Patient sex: M
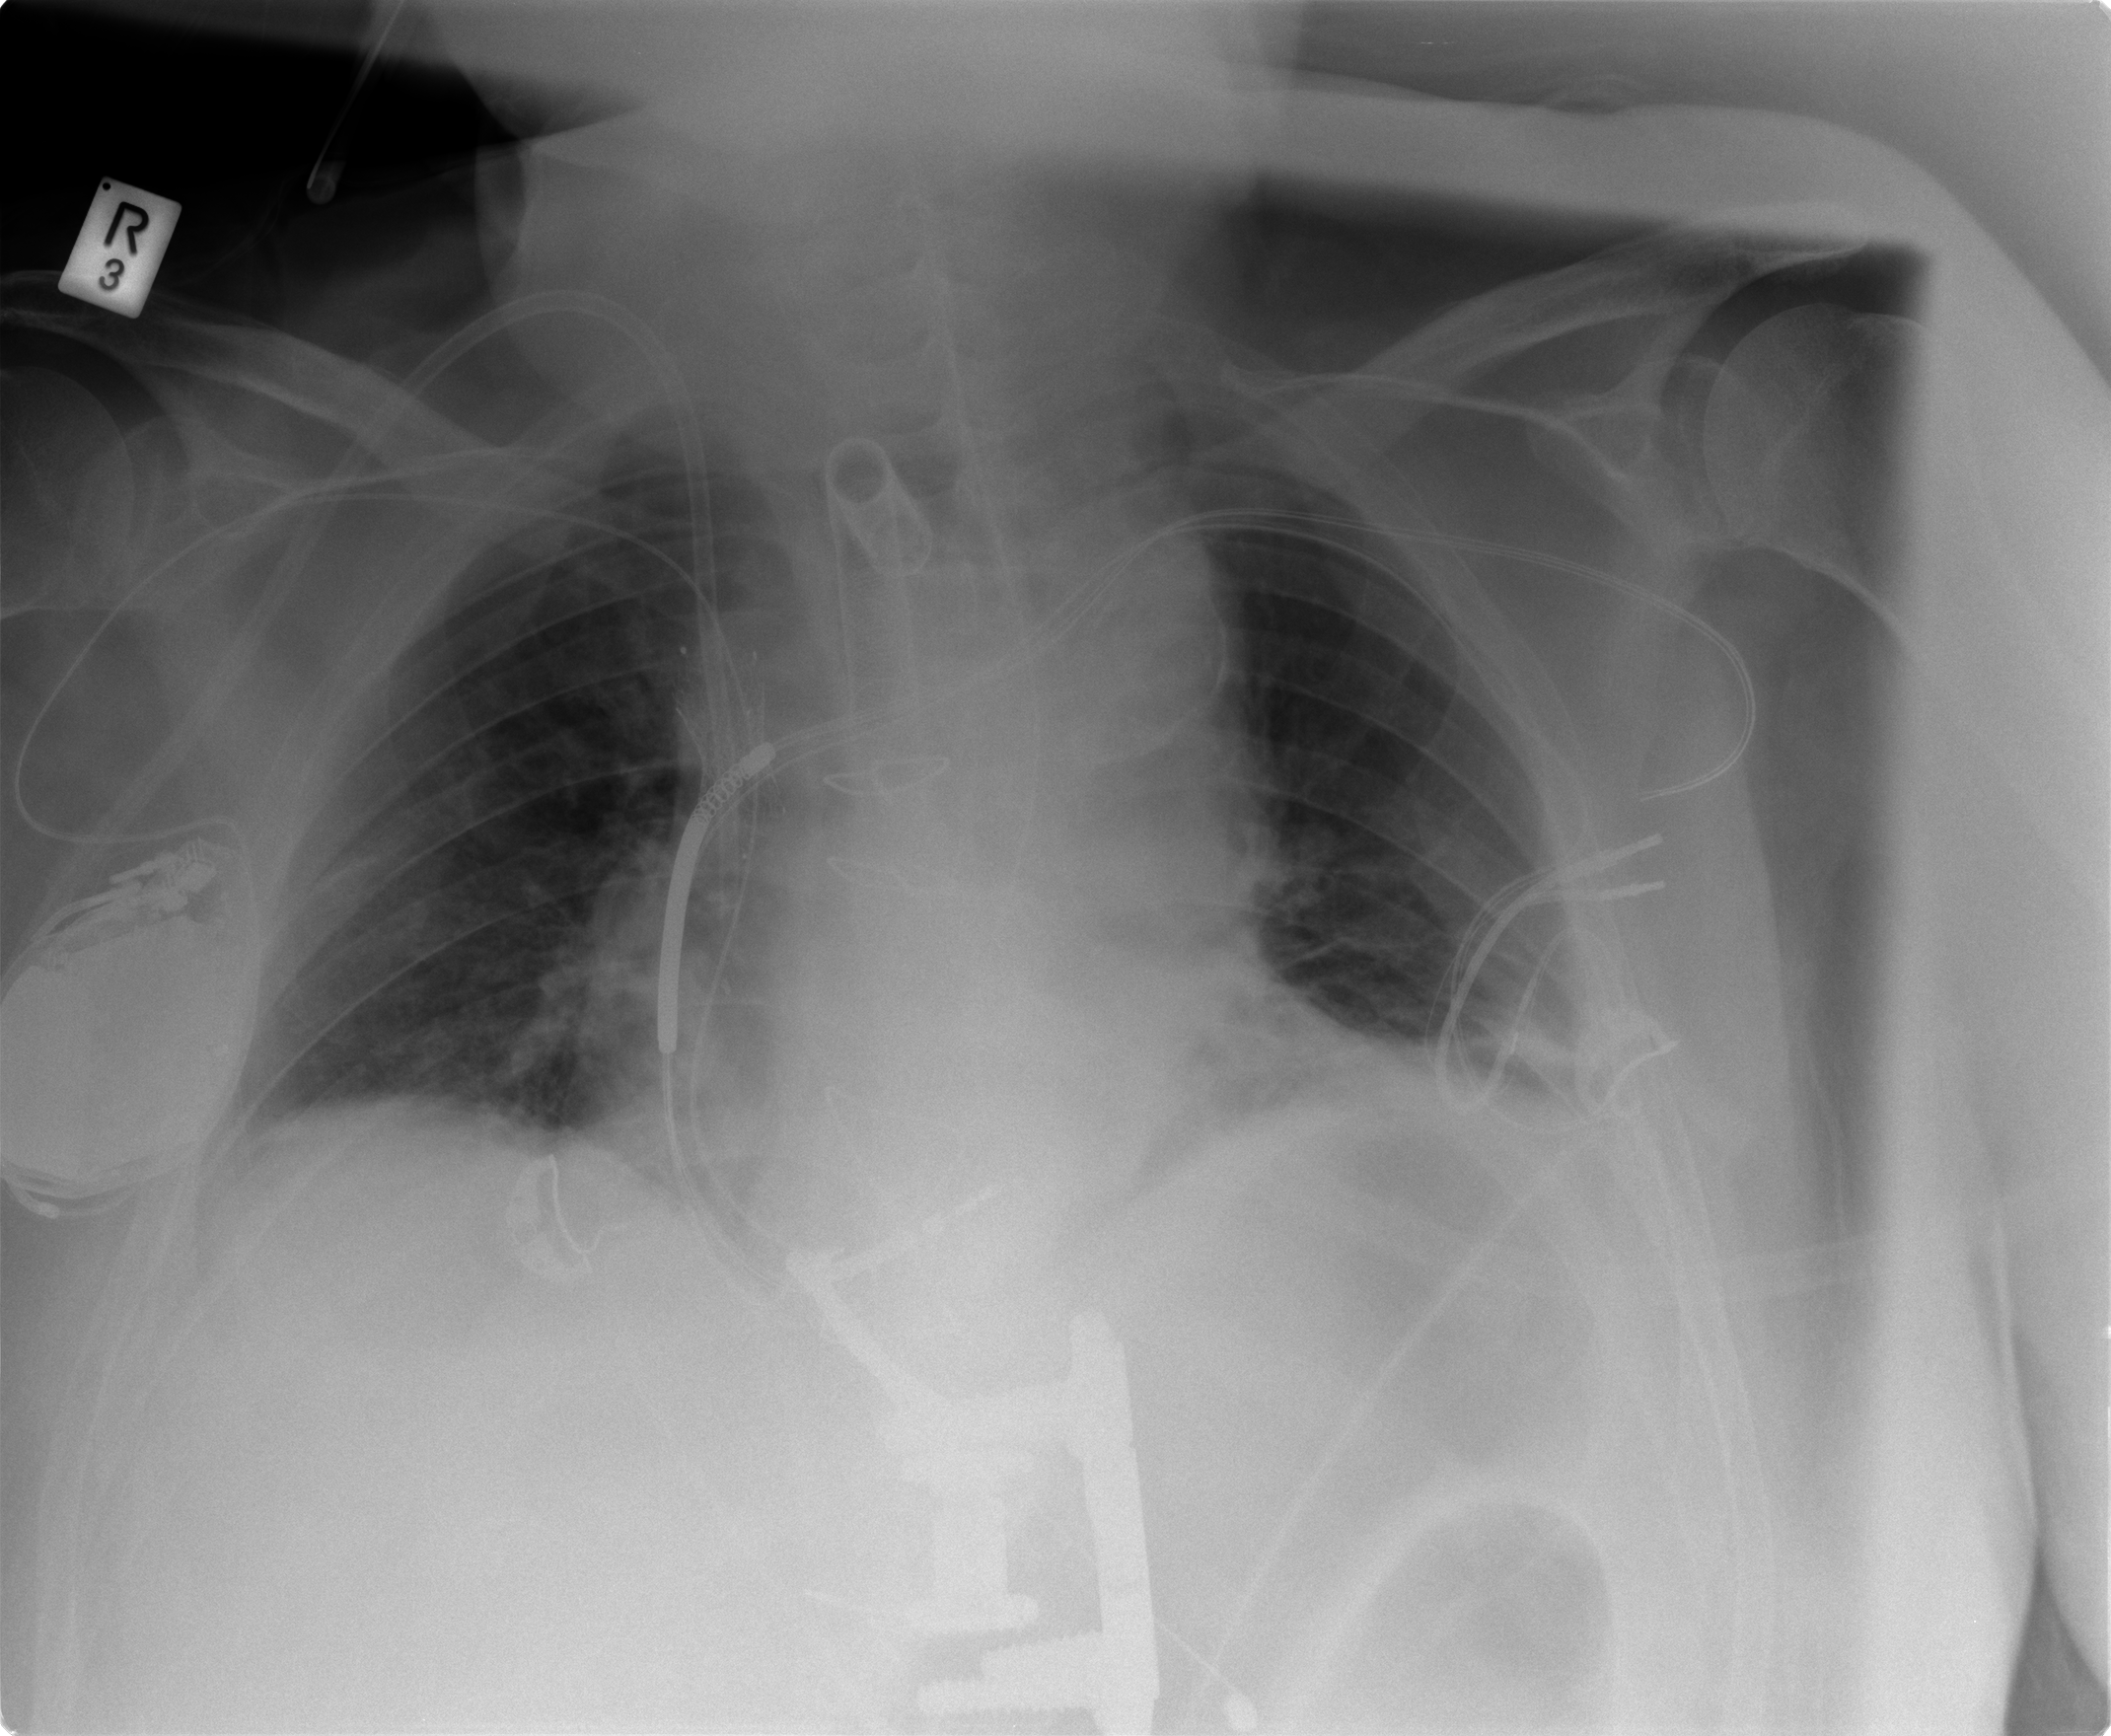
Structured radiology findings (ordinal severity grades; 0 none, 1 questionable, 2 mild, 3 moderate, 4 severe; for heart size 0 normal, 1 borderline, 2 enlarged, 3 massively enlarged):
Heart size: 2
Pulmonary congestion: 1
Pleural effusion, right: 0
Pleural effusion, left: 1
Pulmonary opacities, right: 1
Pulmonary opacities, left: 2
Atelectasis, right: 1
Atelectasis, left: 2